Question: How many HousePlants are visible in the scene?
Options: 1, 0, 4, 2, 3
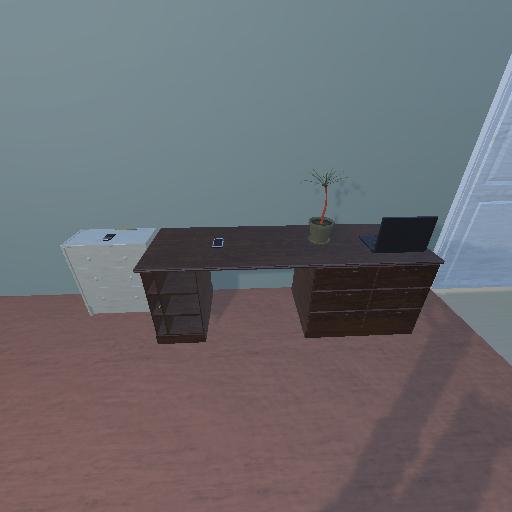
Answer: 1